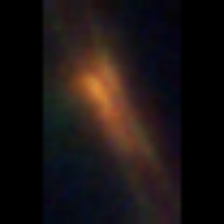
Taxon: Pennate
Group: Diatoms